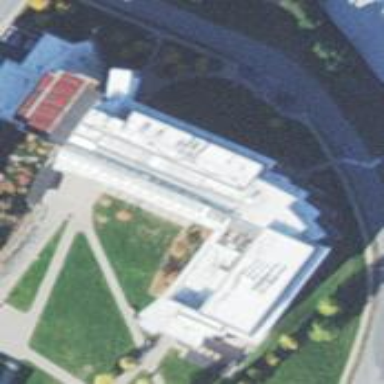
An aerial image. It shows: University building.